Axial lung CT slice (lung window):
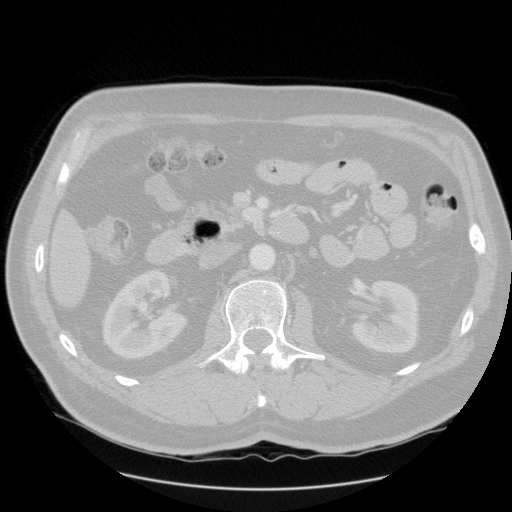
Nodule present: no